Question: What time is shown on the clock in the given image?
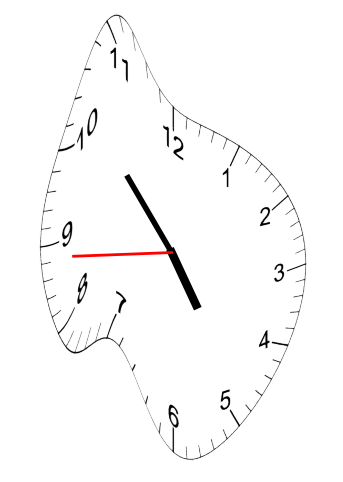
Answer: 04:52:44